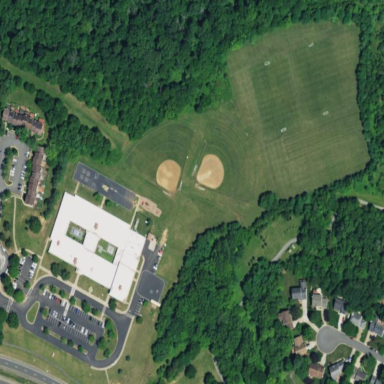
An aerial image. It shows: School.